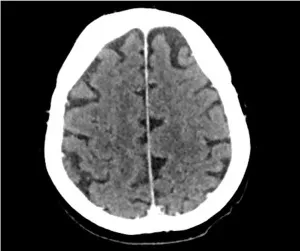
Development of an asymptomatic brain metastasis in patient case 1. Computed tomography brain scans of patient case 1 prior to initiating treatment with avelumab. On August 16, 2017.
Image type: radiology (ct)